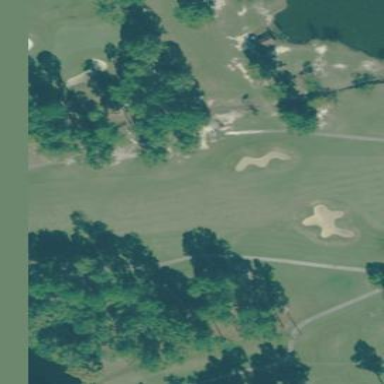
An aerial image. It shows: Grassy area designated as golf fairway.